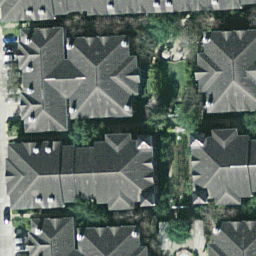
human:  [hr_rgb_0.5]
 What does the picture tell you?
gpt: dense residential